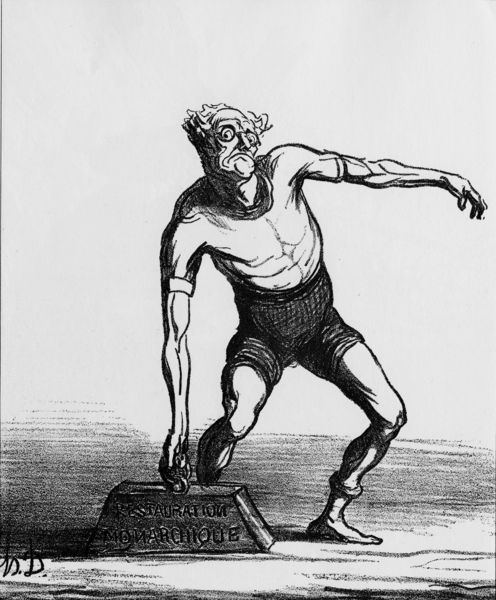
Titel: Pas mèche!, Er will nicht gehen!
Künstler: Honoré Daumier
Institution: Sammlung nicht angegeben
Schlagwörter: fuß, hand, mann, schatten, wasser, weiß, brust, finger, frankreich, grau, haar, licht, mund, nase, schwarz, stirn, zeichnung, blick, alt, hemd, hose, arm, arme, augen, kragen, mensch, stein, tragen, ärmel, hals, signatur, haare, locken, traurig, beine, schrift, hosen, gewicht, last, schwer, grafik, graphik, karikatur, anstrengung, muskeln, sport, tshirt, inschrift, glatze, grimmig, socken, podest, knie, waden, oberkörper, strümpfe, alter, unterschrift, barfuß, druck, lithographie, initialen, monogramm, stich, humor, ironie, karrikatur, kritik, schwarzweiß, text, zeitung, brille, litho, politisch, halbglatze, charikatur, daumier, honore daumier, unterhose, heben, adern, monarchie, athlet, sportler, republique, shirt, mager, glaze, aufheben, blei, sehnen, magel, kurze hose, hochheben, greiß, gewichtheber, fußß